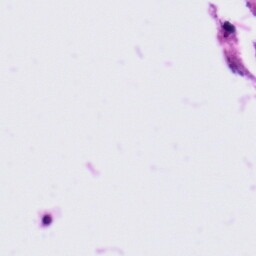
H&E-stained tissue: Tonsil